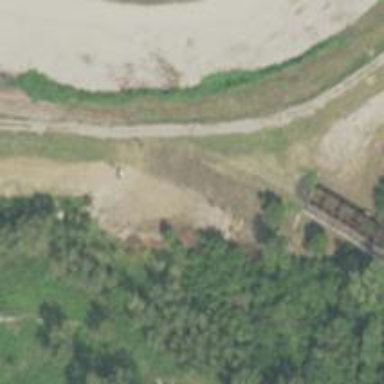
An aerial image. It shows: Disused railway.